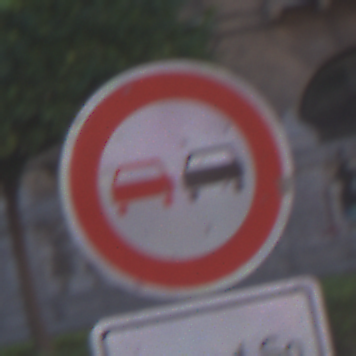
Verkehrszeichen: Ueberholverbot
Zusatzzeichen unten: ZeitangabenMitBeschraenkungAufWochentage8
Umgebung: Outdoor, Urban
Tageszeit: SunriseSunset
Wetter: PartlyCloudy
Licht: Natural
Jahreszeit: NotSpecified
Kontrast: LowContrast